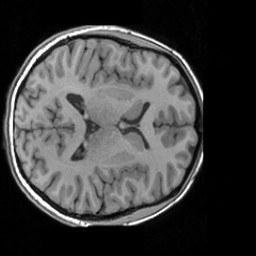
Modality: T1w
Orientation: axial
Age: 24
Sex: female
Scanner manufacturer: siemens
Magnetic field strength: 3 T
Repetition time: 1.63 s
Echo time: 0.00311 s